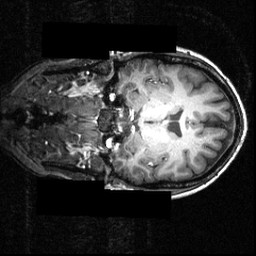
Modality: T1w
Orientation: coronal
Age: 26
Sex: female
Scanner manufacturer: siemens
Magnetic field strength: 3.951 T
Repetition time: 1.5 s
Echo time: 0.00335 s